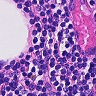
Metastatic tissue present: no